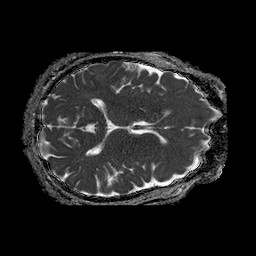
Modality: ADC
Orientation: axial
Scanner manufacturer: philips
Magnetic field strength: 1.5 T
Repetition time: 4.6 s
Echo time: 0.08941 s